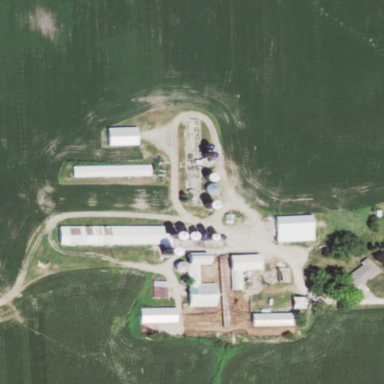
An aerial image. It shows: Farmyard area.